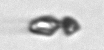
Label: detritus_transparent